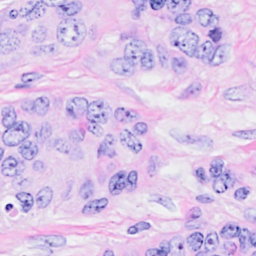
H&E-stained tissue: Breast